Interaction volume radius: 5 \u00c5
Interaction volume height: 30 \u00c5
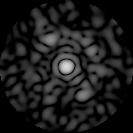
Disorder parameter: 0.8377